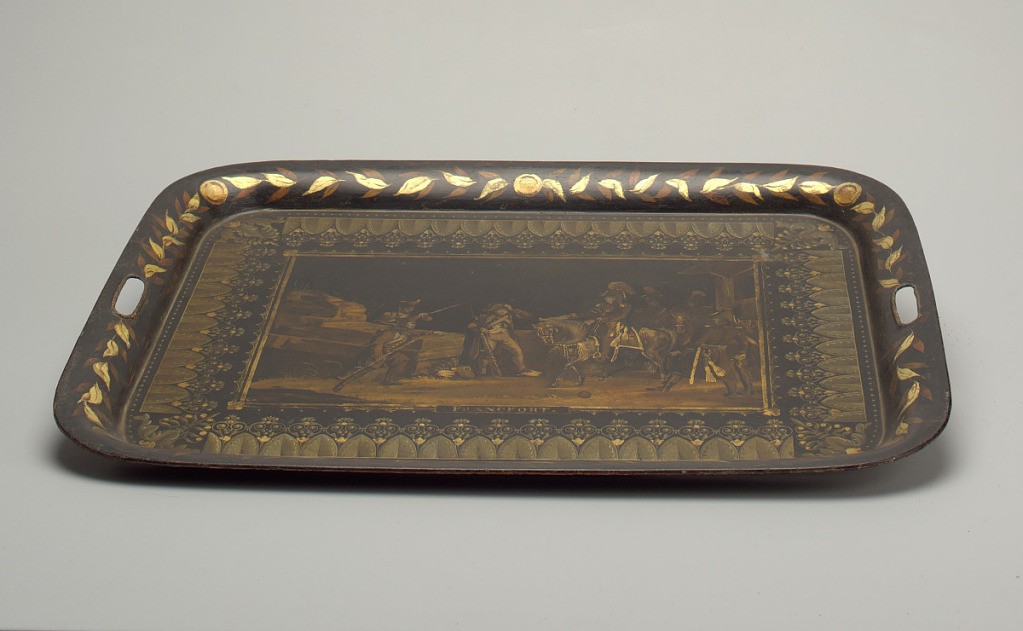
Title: tray
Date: ca. 1830
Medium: tin (?), paint, gold
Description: A flat tray decorated with a military scene entitled: Francfort (Frankfurt). Gilt floral border.